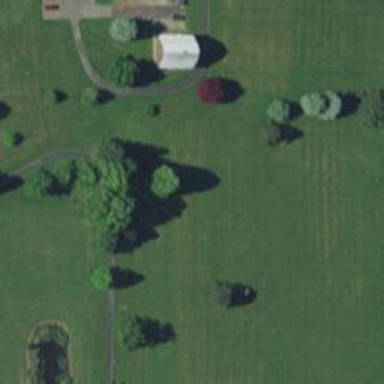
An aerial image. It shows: Disc golf basket.